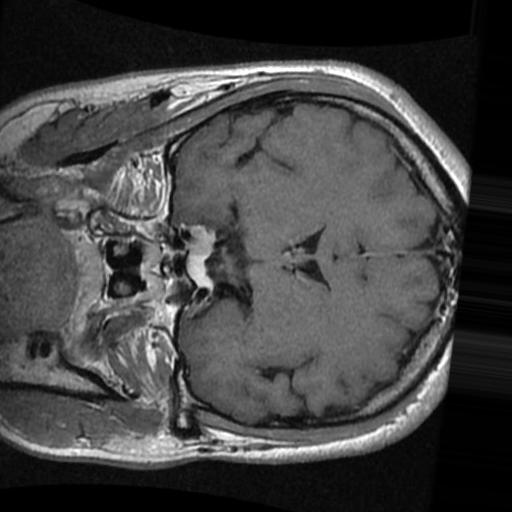
Label: brain_tumor